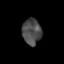
Tissue: lung
Cell type: Epithelial cells
Senescence score: 0.1837
Nuclear area (px): 487
Mean DAPI intensity: 75.068